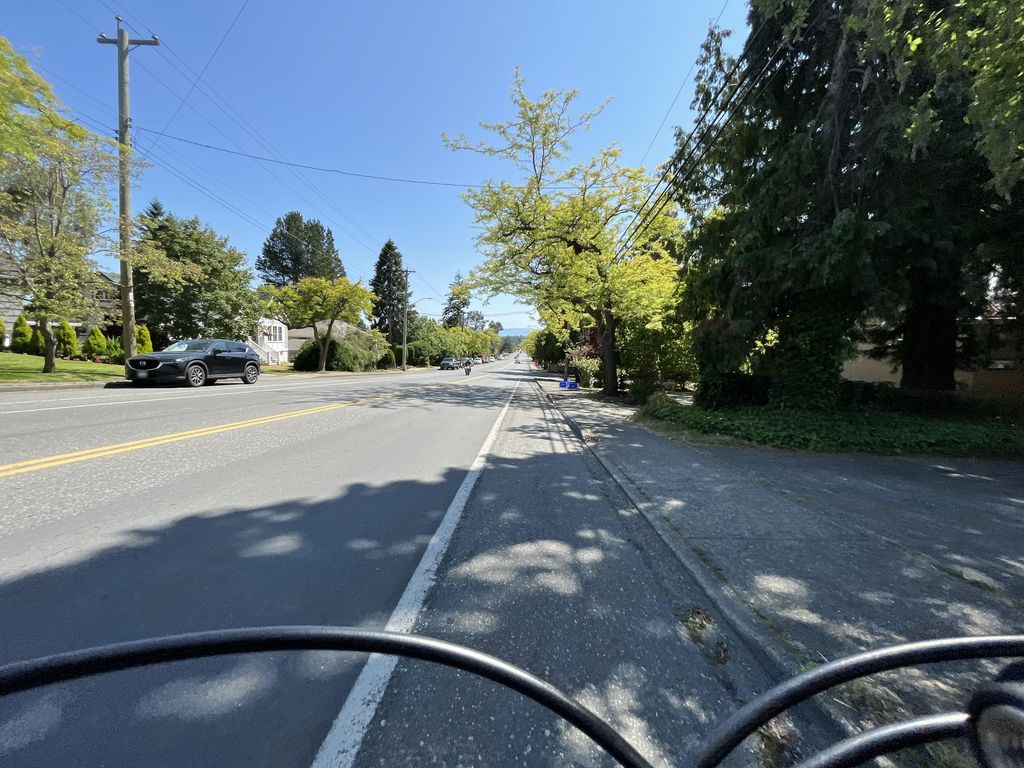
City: victoria